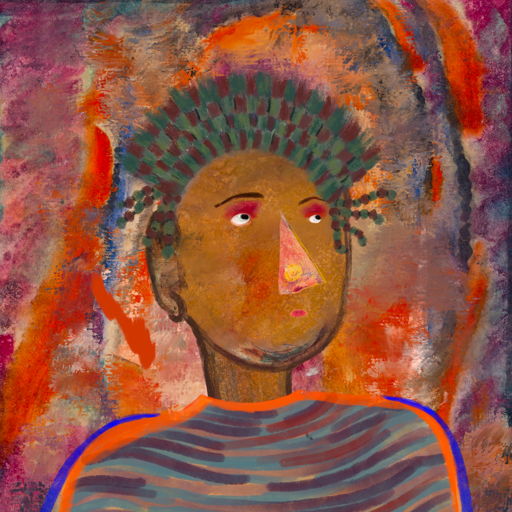
Background: Experience, Head And Neck Side: Pipe, Face Side: Irani, Bust: Experience, Hair Side: Blank, Head Accessory: After_Raid_Crown, Second Necklace: Blank, Necklace: Blank, Baby: Blank